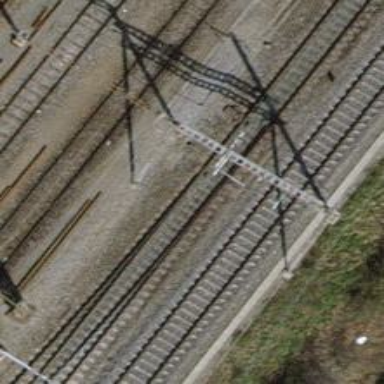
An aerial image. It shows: Railway switch.